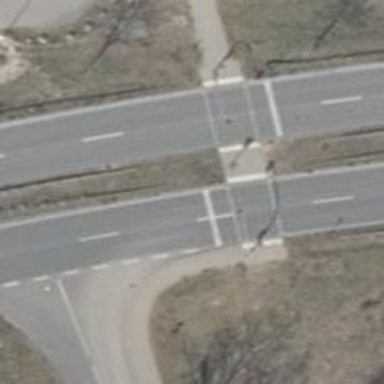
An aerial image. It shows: Road with traffic signals.